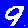
Digit: 9